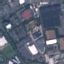
Land use / land cover class: Industrial